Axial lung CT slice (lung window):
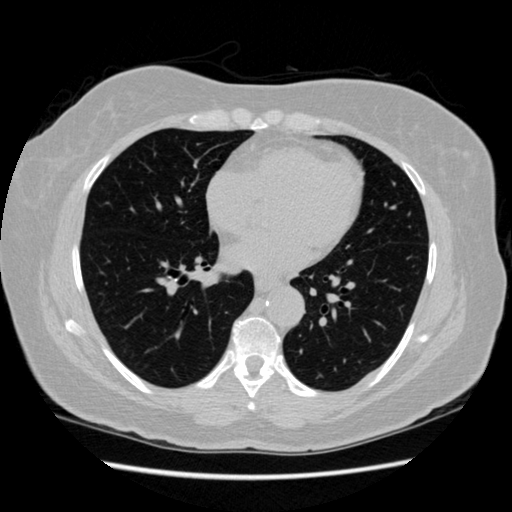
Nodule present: no